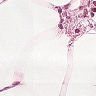
Metastatic tissue present: no